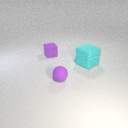
large cyan rubber cube behind small purple rubber sphere